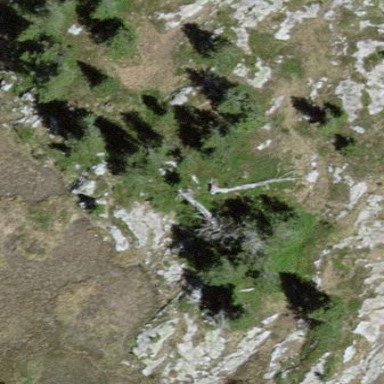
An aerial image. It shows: Area covered in scrub vegetation.